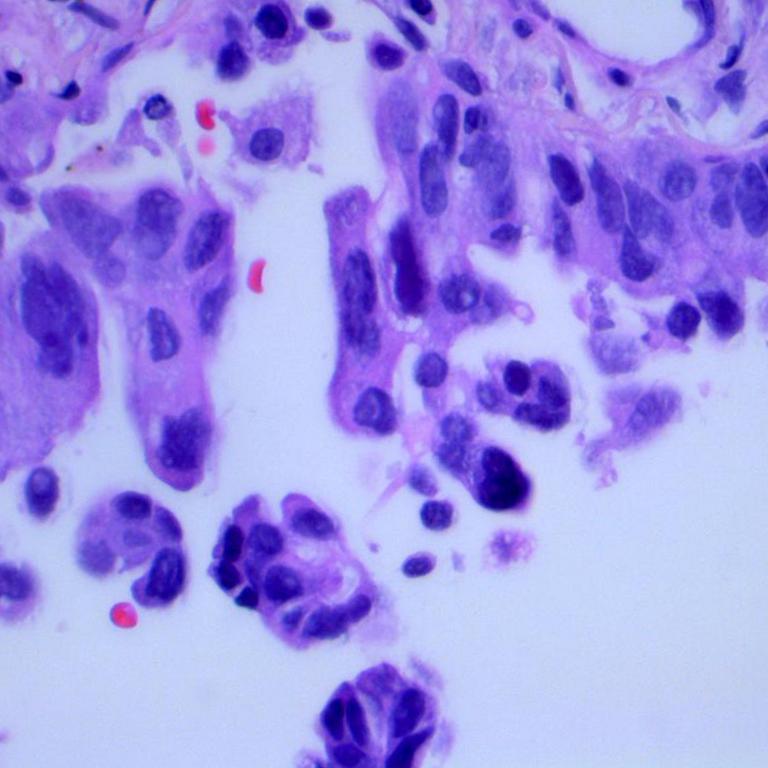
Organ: lung
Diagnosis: adenocarcinomas